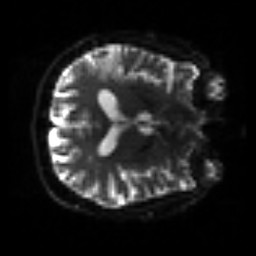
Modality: sbref
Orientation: axial
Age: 63
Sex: male
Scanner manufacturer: siemens
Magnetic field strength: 3 T
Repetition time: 3.2 s
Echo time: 0.081 s